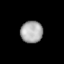
Tissue: lung
Cell type: T cells
Senescence score: 0.5812
Nuclear area (px): 477
Mean DAPI intensity: 168.444